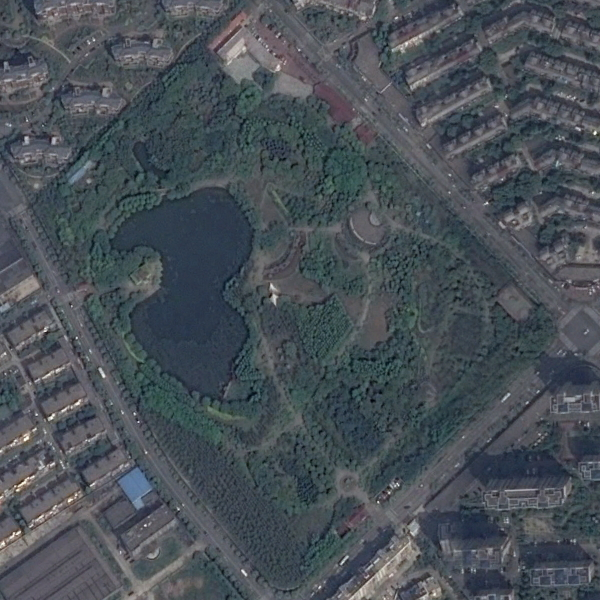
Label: Park